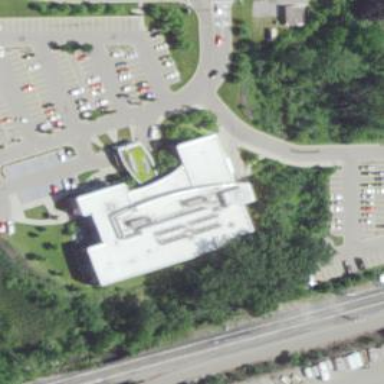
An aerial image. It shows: Clinic building.